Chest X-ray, PA view. Patient: 70 years old, sex M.
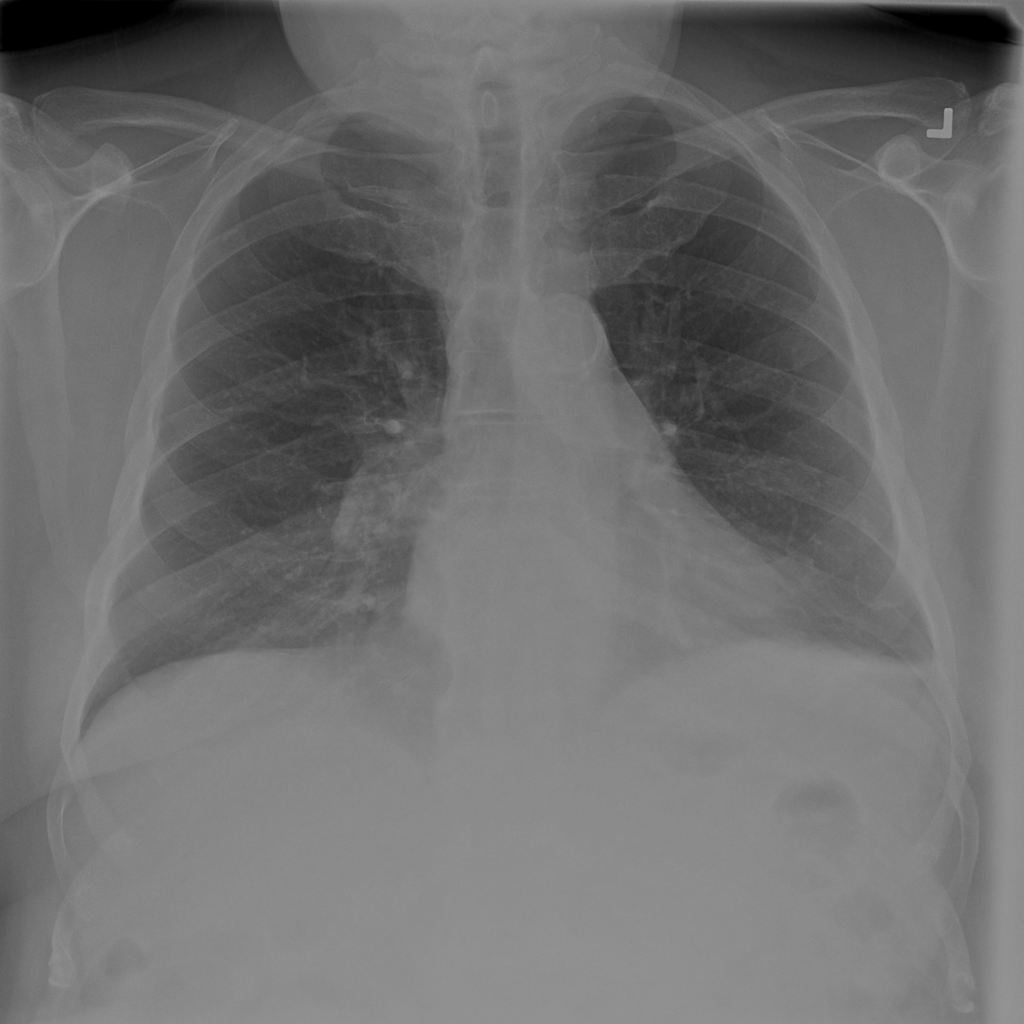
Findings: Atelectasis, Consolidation